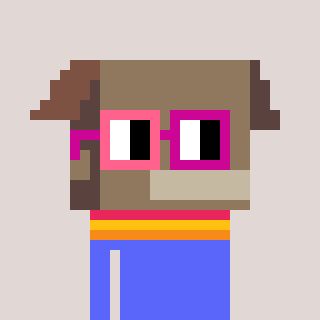
a pixel art character with square pink and red glasses, a box-shaped head and a purple-colored body on a warm background